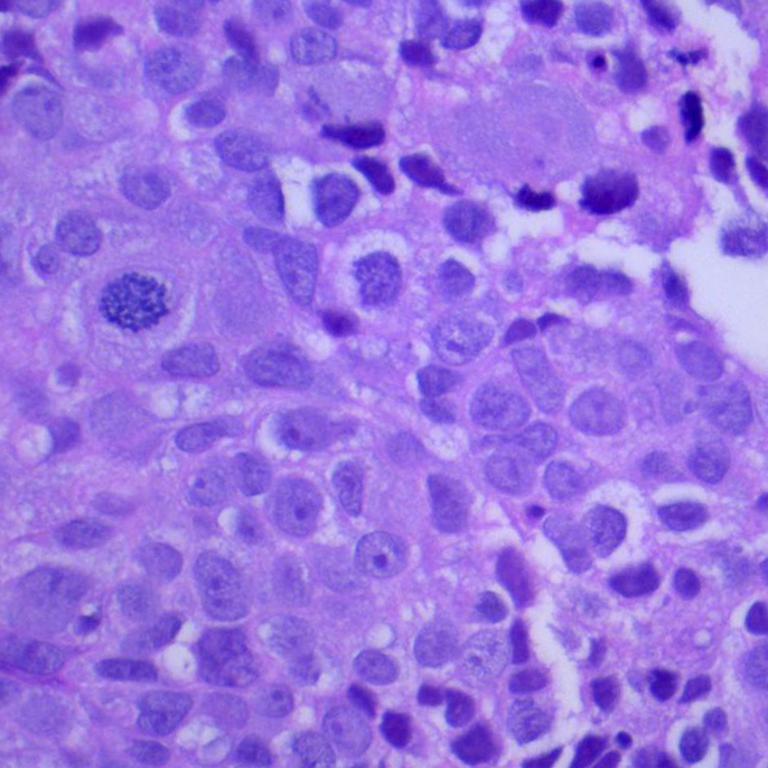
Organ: lung
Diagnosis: squamous carcinomas